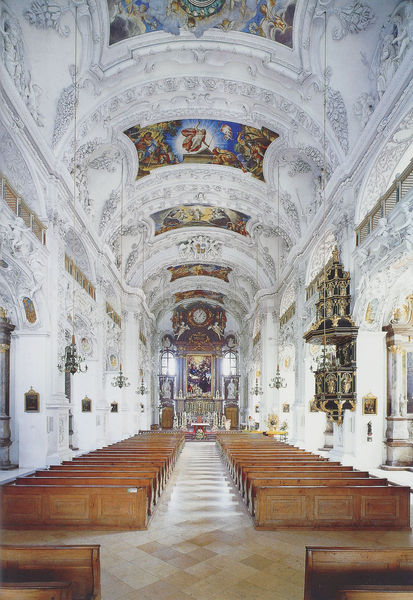
Titel: Klosterkirche St. Benedikt
Standort: Benediktbeuern, Klosterkirche St. Benedikt (EU - D - Bayern - Oberbayern)
Schlagwörter: blau, weiß, braun, hell, marmor, säule, säulen, rot, barock, bild, innenraum, kirche, boden, gold, decke, innen, rokkoko, engel, schiff, bank, rundbogen, leuchter, lüster, stuck, gang, gewölbe, kreuz, fliesen, altar, bänke, langhaus, kirchenbank, kirchenschiff, kirchenbänke, mittelschiff, kanzel, apsis, fresken, leicht, deckengemälde, fresko, joch, fresco, kreuzgang, deckenmalerei, luster, luftig, lichtdurchflutet, kuppelfresko